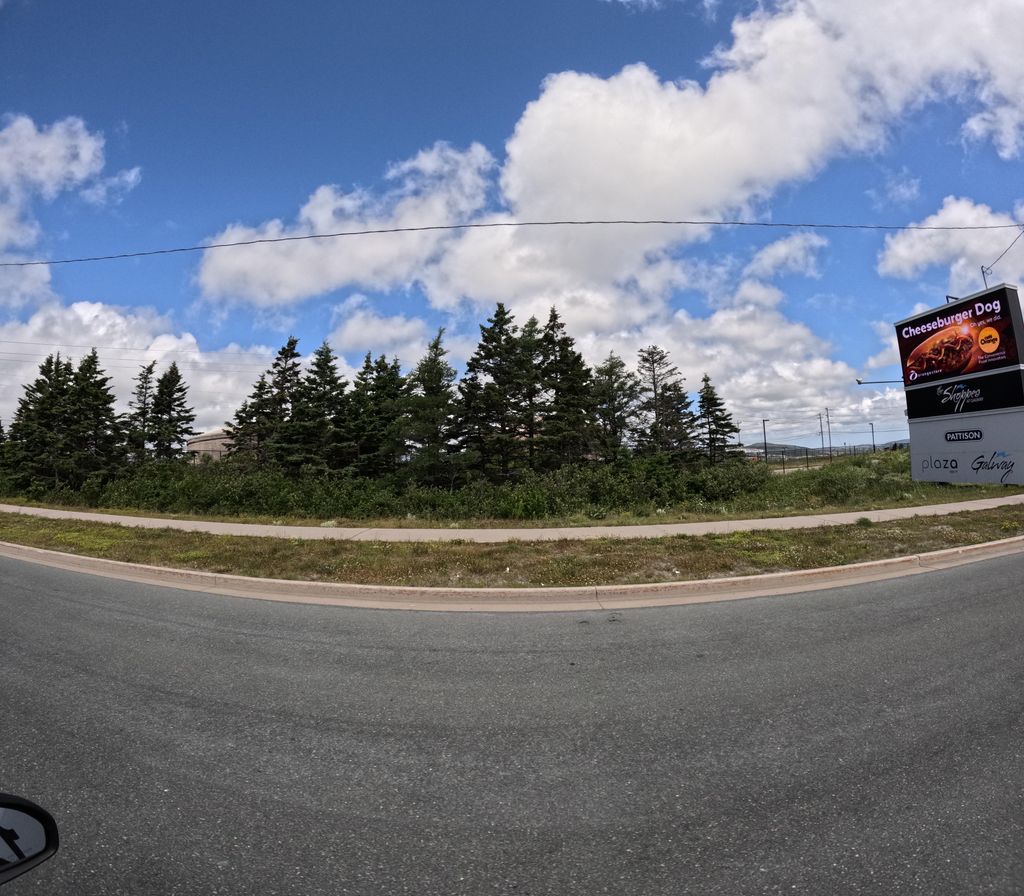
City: st_johns